Field crop: maize
Growth stage: 2
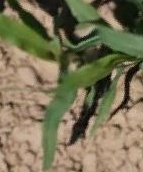
Species: maize